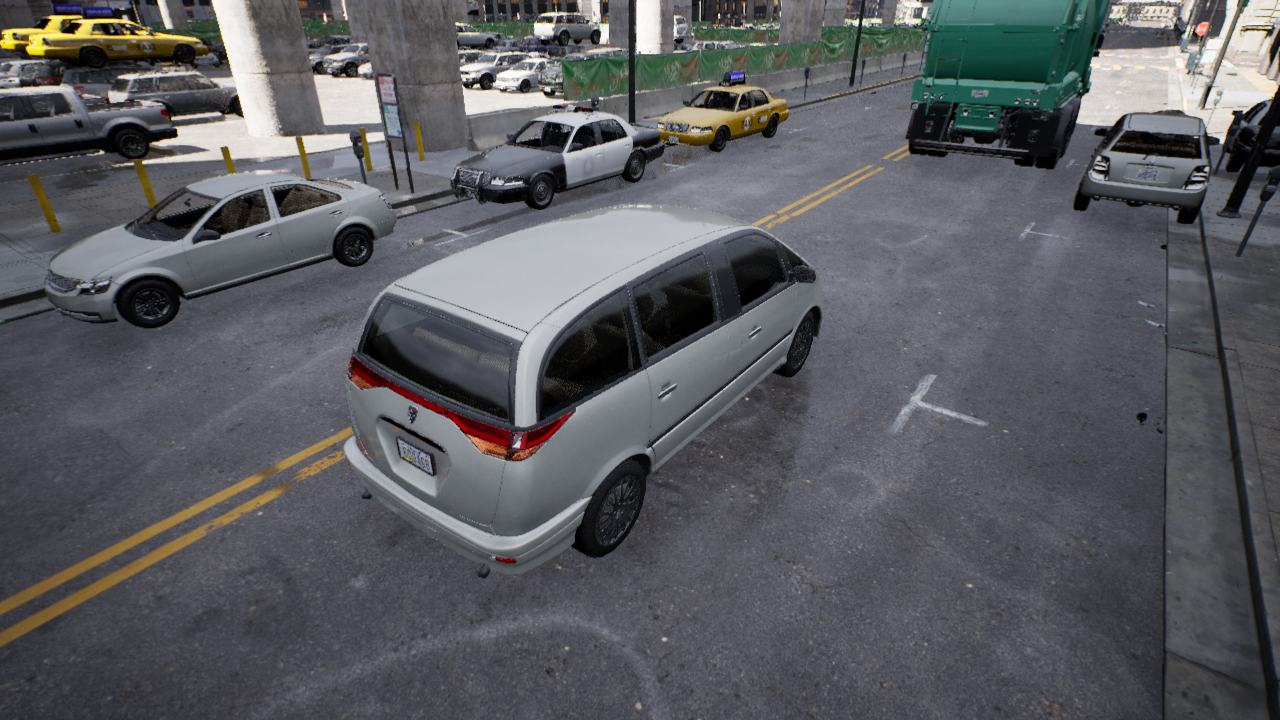
Venue: downtown
Lighting: clear day
Vehicle rig: minivan